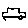
Label: car